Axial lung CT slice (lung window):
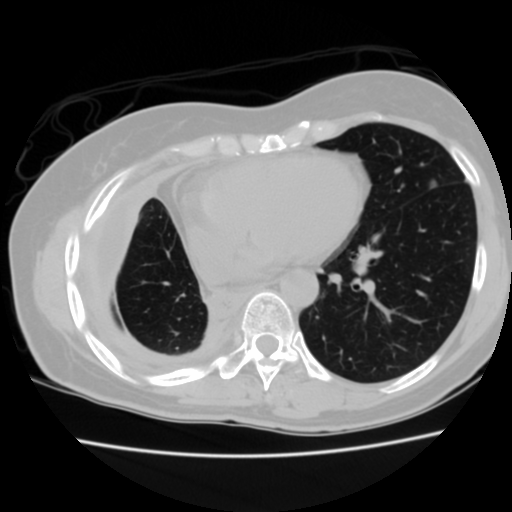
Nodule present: yes
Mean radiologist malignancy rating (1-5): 4